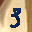
Label: 3